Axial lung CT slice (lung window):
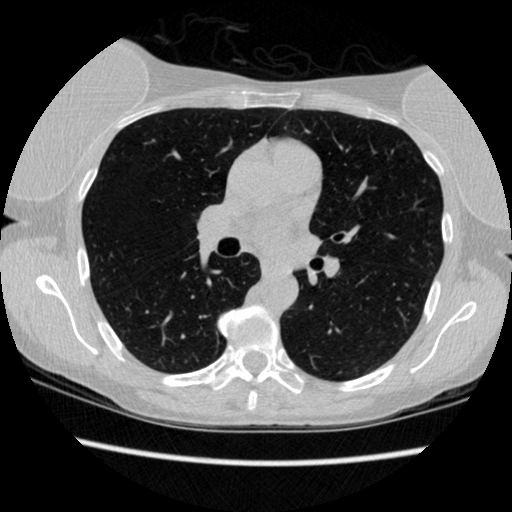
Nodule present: no